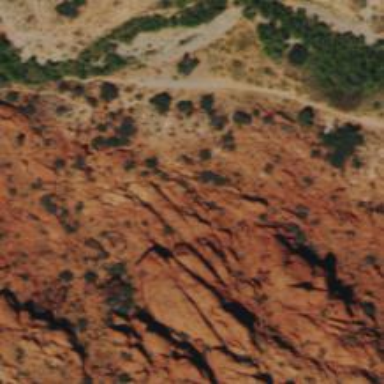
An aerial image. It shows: Red cliff in natural setting.